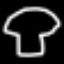
Label: mushroom